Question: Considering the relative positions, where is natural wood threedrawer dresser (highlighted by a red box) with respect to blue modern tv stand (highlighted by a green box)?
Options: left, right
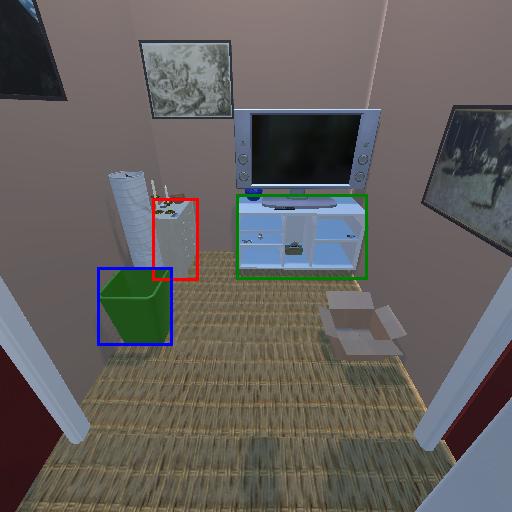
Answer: left